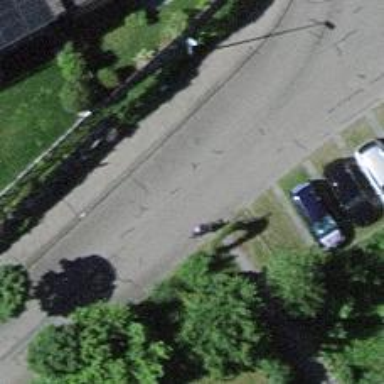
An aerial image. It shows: Unmarked crossing on footway.